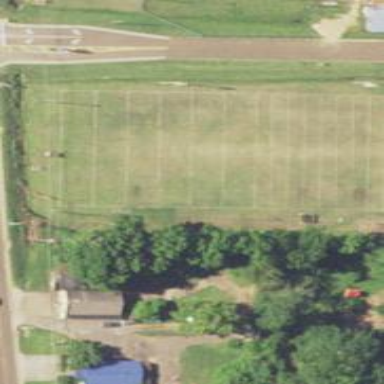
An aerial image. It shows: Pitch for American football.